Interaction volume radius: 5 \u00c5
Interaction volume height: 10 \u00c5
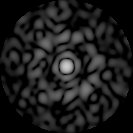
Disorder parameter: 0.8142